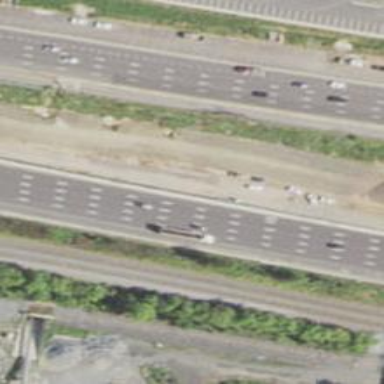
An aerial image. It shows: Toll gantry on the road.